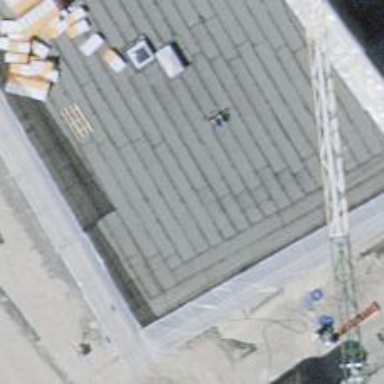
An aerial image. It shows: Solar power generator with photovoltaic panels.